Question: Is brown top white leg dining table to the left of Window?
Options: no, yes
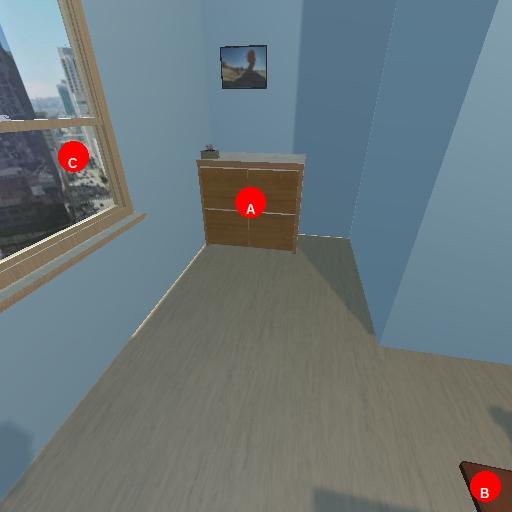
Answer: no